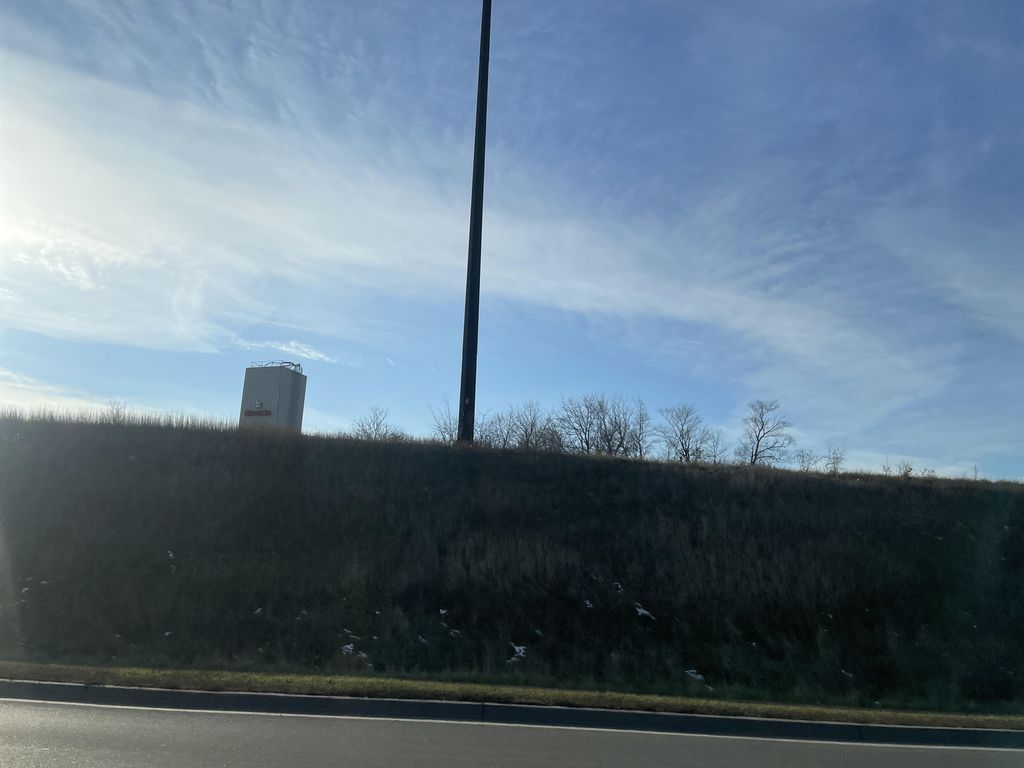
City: kitchener-waterloo